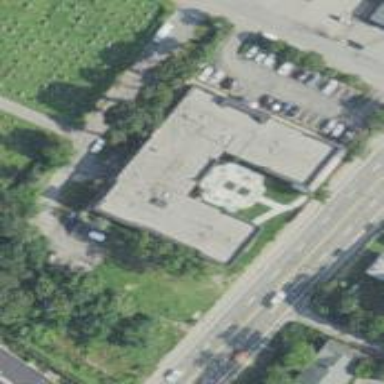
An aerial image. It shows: Building.